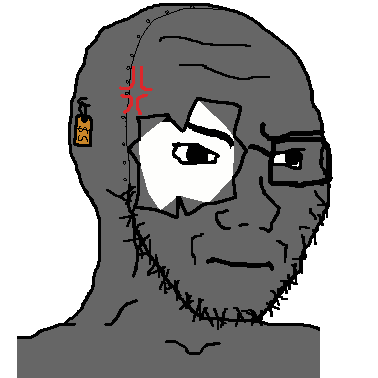
Label: 5_Soyjak